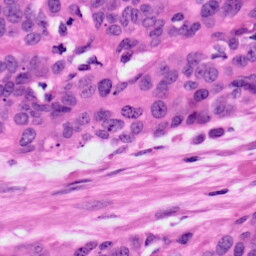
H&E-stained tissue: Ovarian